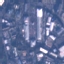
Label: Industrial